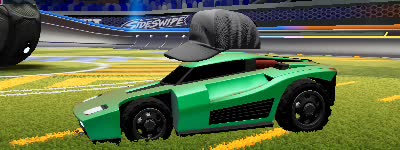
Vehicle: breakout